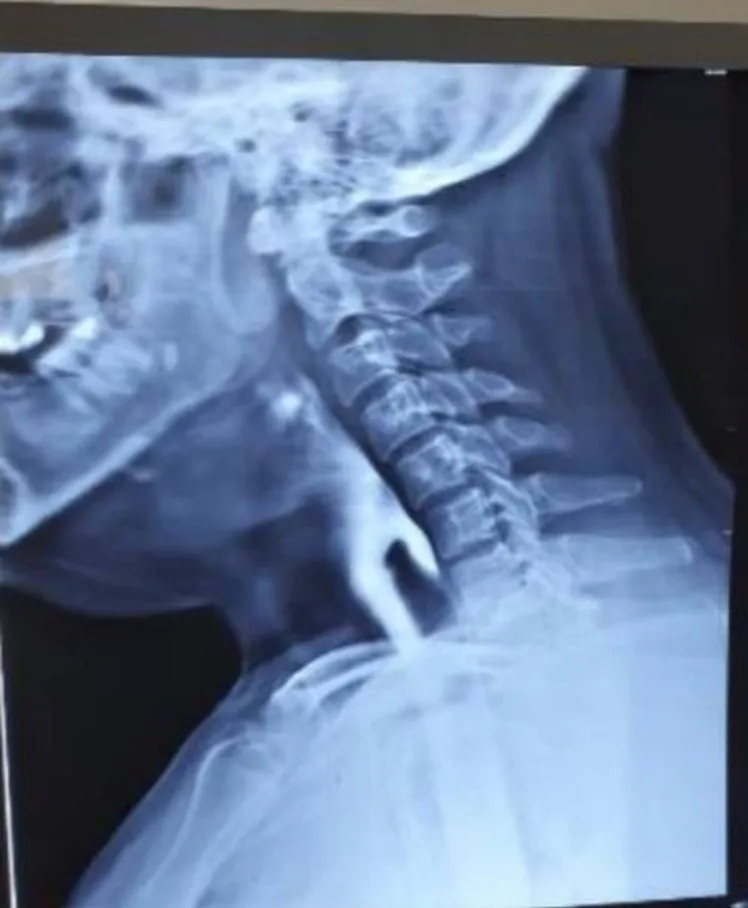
Barium swallow showing Zenker's Diverticulum.
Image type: radiology (x_ray)